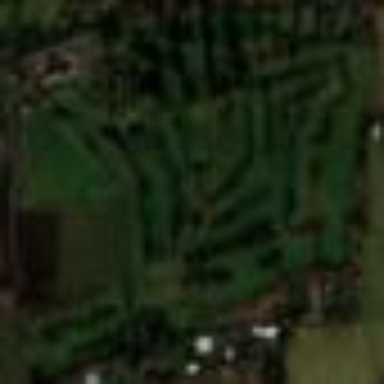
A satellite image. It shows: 18-hole golf course situated within leisure land.